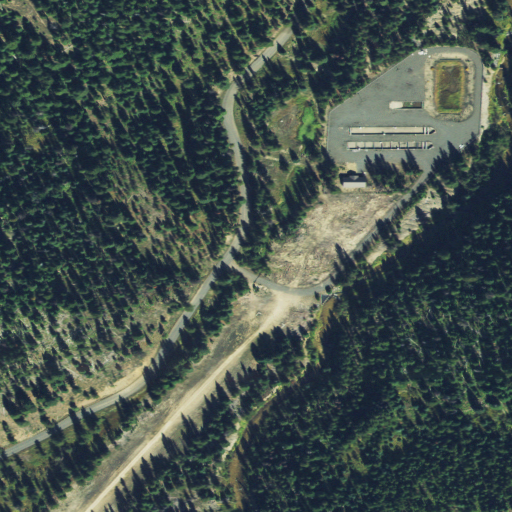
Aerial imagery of valley in Idaho named Rainbow Gulch containing evergreen forest, shrub, woody wetlands, and open development